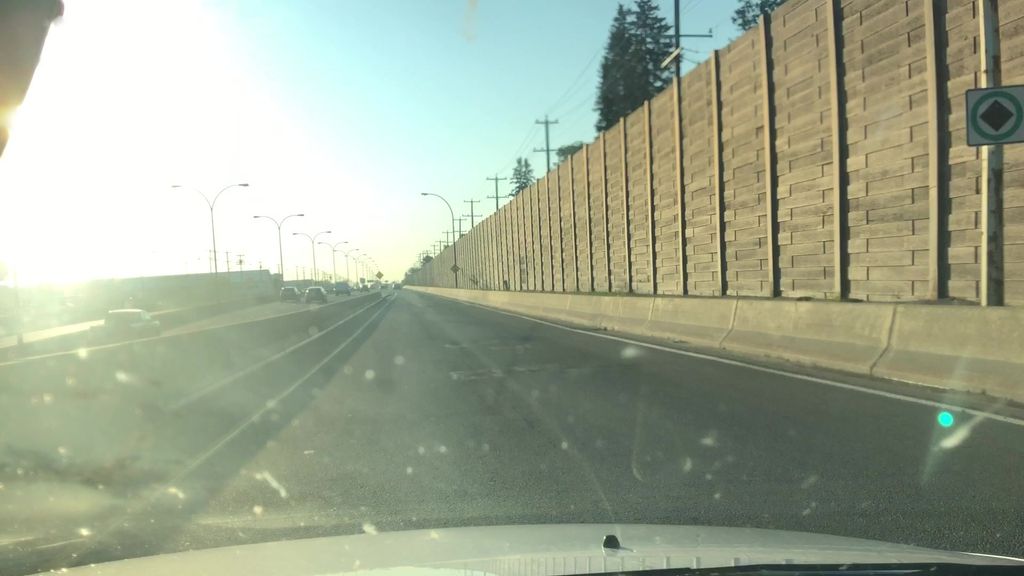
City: edmonton